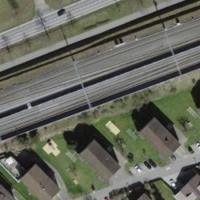
EUNIS habitat code: 54
Species observed at this site:
Filipendula ulmaria